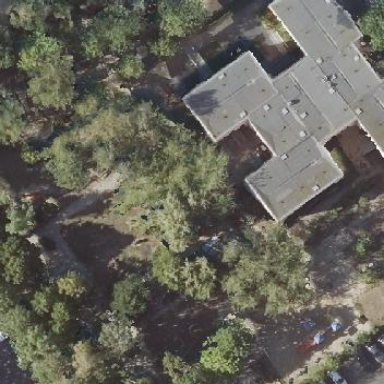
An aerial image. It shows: Kindergarten.